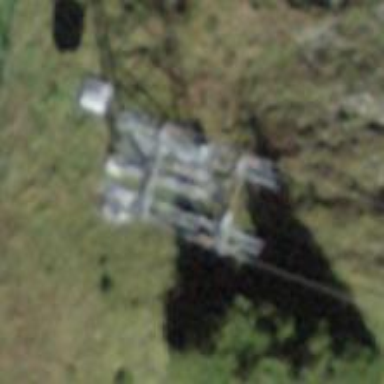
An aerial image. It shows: Pylon used for aerialway.